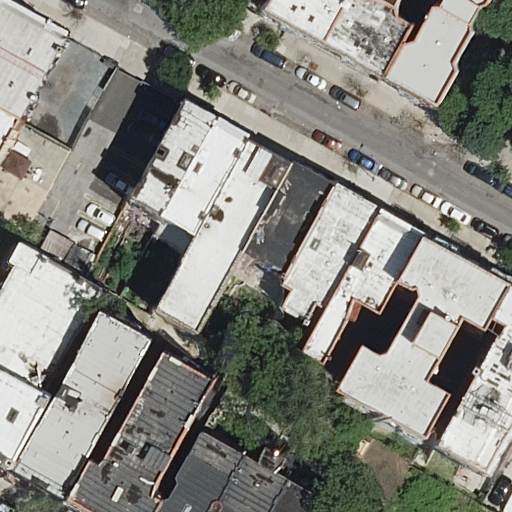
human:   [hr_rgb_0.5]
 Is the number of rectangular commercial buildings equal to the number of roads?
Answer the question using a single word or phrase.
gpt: no

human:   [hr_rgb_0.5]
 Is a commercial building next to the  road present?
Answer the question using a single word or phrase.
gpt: no

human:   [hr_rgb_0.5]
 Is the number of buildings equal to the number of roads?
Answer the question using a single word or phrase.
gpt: no

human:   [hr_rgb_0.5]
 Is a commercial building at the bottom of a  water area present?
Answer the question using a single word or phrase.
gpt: no

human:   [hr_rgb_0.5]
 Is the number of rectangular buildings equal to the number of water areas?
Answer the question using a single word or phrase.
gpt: no

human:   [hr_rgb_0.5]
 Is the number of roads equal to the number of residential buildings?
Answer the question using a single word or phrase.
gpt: no

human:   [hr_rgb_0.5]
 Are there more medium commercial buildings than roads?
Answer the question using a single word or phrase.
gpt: no

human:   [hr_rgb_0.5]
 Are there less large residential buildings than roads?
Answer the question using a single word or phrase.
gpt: no

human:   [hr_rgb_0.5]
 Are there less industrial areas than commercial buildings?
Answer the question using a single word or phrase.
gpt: no

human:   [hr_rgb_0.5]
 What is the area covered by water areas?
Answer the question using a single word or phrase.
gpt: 0m2

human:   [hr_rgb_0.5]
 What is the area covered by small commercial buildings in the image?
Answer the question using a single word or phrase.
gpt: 0m2

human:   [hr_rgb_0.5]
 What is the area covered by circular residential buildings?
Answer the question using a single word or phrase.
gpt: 0m2

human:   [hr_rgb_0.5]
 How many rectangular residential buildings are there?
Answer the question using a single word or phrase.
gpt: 12

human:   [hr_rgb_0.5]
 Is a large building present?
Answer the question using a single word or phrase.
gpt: yes

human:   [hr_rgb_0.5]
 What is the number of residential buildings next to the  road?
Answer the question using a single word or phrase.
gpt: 22

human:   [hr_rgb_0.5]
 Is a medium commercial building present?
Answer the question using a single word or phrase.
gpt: no

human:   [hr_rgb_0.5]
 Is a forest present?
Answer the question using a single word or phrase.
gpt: no

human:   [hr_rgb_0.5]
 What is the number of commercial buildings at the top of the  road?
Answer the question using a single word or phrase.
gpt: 0

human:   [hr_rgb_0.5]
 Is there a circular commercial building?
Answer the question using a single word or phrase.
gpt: no

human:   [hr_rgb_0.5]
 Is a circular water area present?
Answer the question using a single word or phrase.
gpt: no

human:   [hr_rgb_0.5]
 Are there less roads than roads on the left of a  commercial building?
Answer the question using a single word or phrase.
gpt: no

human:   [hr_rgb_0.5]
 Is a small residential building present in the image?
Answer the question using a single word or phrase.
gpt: yes

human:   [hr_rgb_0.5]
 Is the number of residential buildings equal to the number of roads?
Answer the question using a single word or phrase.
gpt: no

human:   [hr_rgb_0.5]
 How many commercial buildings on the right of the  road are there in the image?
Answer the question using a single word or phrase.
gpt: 0

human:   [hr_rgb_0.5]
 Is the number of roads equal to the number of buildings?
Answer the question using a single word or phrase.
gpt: no

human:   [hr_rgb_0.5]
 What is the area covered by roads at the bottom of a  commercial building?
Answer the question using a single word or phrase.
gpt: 0m2

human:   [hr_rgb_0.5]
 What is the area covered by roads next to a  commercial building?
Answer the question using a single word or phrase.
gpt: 0m2

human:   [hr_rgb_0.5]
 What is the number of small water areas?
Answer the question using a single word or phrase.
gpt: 0

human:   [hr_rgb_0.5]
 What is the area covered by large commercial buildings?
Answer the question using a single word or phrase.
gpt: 0m2

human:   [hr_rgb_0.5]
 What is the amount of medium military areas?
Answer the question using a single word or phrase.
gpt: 0

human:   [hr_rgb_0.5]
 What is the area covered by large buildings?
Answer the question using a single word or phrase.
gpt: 543m2

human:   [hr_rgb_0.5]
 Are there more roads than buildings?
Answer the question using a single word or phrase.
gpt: no

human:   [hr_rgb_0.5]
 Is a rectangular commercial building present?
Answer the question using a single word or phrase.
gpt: no

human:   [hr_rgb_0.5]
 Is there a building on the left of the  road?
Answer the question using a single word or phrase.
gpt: yes

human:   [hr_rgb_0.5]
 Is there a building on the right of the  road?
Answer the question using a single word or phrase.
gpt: yes

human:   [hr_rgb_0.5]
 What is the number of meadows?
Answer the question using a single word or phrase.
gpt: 0